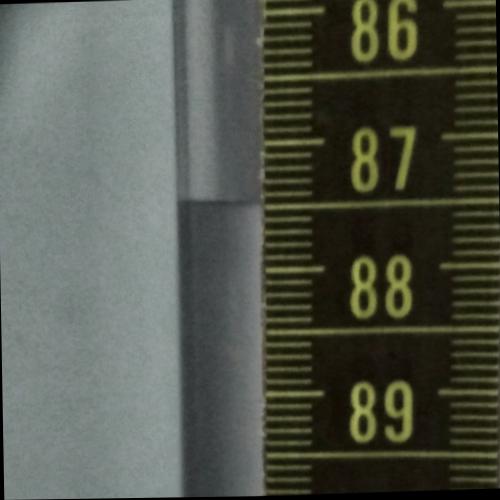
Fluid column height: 87.5 cm